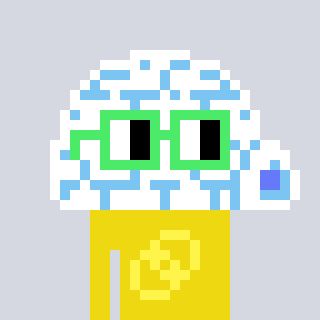
a pixel art character with square light green glasses, a igloo-shaped head and a yellow-colored body on a cool background